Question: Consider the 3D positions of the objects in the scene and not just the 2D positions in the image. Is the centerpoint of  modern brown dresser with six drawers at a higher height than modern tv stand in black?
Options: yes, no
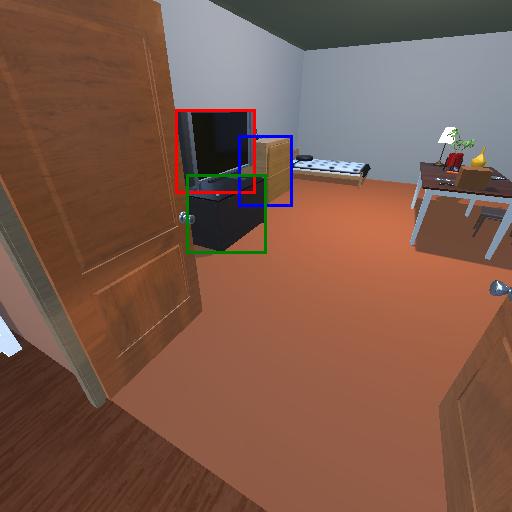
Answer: yes